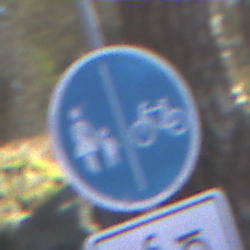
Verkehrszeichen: GetrennterRadUndGehwegRadwegRechts
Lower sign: EinspurigeFahrzeugeFrei2
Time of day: MorningAfternoon
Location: Outdoor (Nature)
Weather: Clear
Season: Winter
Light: Natural